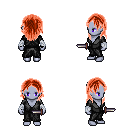
a pixel art fantasy rpg character, female body template, dark elf, purple skin, gray robe, white pants, red long hairstyle, white cloth bandages, dagger, four views (front, back, left, right), 2x2 character sprite sheet, small pixel art, hard edges, no anti-aliasing